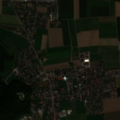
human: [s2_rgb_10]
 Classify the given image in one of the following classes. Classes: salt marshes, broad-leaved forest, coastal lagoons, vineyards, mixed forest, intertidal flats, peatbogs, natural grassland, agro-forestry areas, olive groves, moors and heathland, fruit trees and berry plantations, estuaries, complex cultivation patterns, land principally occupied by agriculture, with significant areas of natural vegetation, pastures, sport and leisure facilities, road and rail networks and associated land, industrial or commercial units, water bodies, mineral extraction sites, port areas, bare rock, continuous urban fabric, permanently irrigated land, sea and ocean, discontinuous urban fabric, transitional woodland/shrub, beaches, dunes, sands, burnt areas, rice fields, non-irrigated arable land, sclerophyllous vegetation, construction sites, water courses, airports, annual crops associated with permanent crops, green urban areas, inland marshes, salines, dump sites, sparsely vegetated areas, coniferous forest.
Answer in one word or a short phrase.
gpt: discontinuous urban fabric, industrial or commercial units, non-irrigated arable land, mixed forest, transitional woodland/shrub